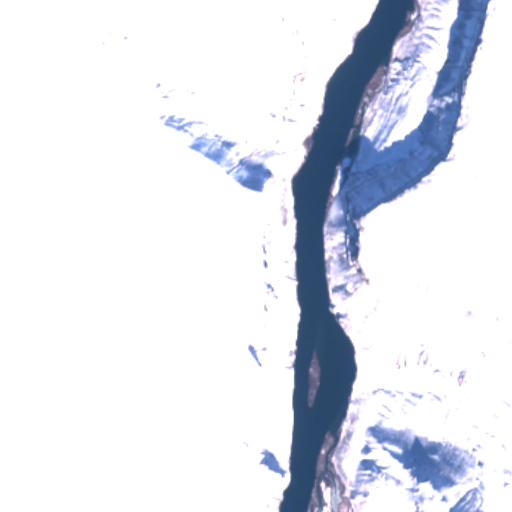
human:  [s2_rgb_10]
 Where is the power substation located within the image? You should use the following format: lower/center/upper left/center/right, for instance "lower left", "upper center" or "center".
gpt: The power substation is located in the lower center of the image.
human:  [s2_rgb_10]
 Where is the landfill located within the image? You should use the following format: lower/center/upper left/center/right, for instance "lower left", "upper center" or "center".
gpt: There is no landfill in the image.